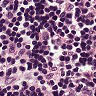
Metastatic tissue present: no